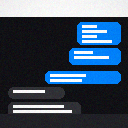
Screen state: on